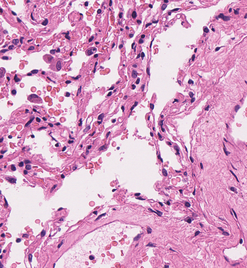
Tumor epithelial tissue: no
Tumor-associated stroma tissue: no
Normal tissue: yes